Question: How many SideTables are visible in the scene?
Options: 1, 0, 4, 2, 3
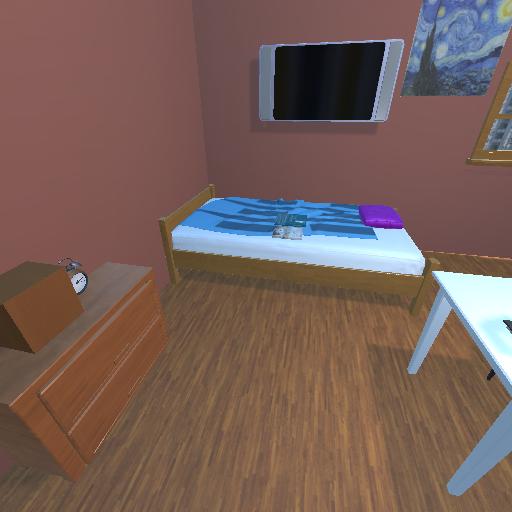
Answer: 1